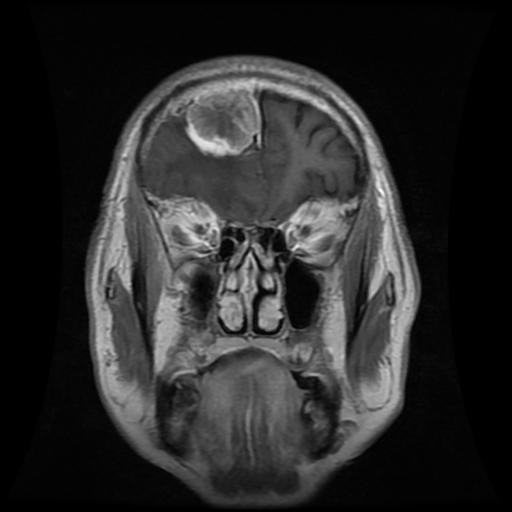
Label: meningioma